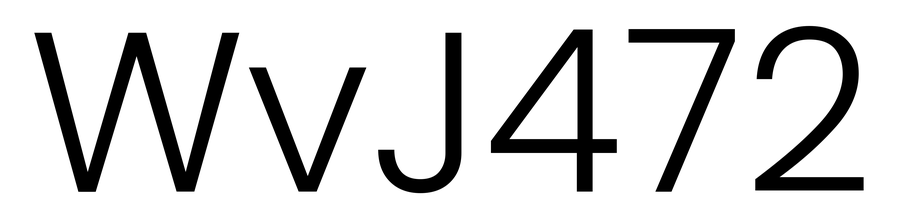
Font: Poppins-Light